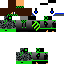
A male human skin with green skin, wearing brown long hair dressed in a blue hoodie and black pants, featuring a closed mouth.